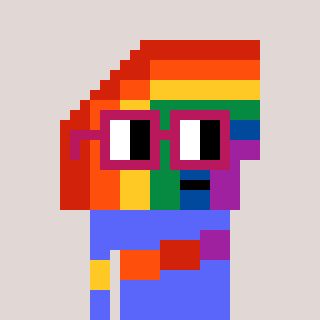
a pixel art character with square dark red glasses, a rainbow-shaped head and a purple-colored body on a warm background